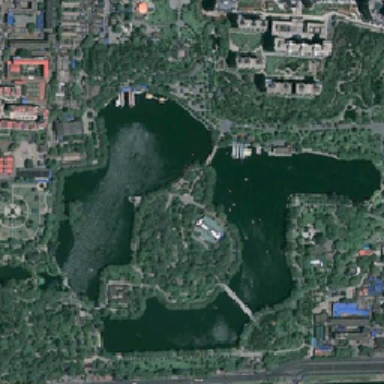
While the lake is surrounded by the lake the dark water lake owns a small island .